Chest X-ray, AP view. Patient: 59 years old, sex F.
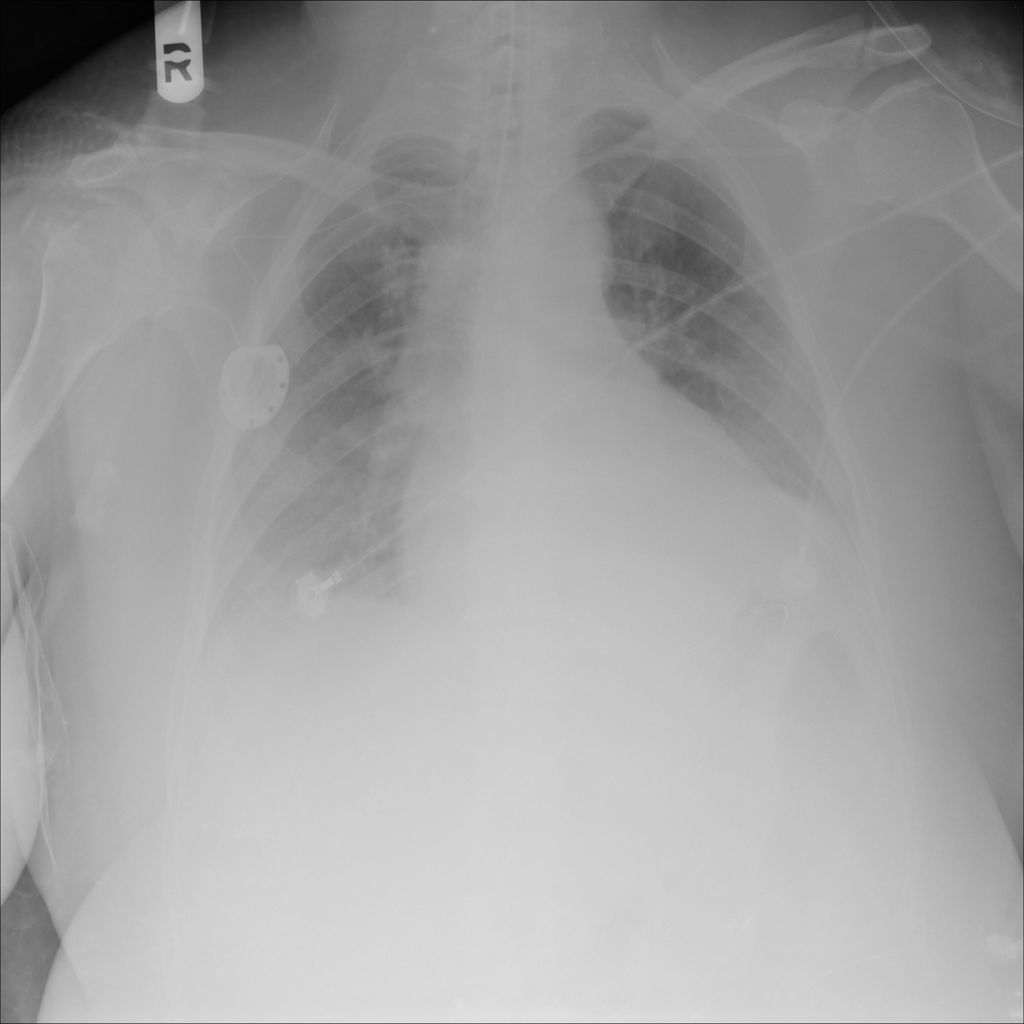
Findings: No Finding